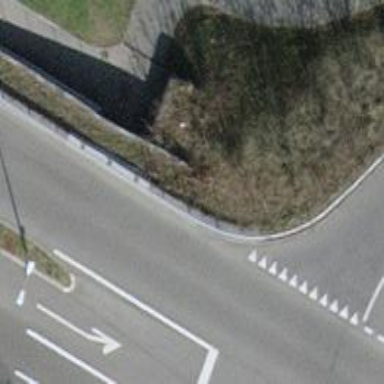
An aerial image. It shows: Asphalt footway with tunnel.